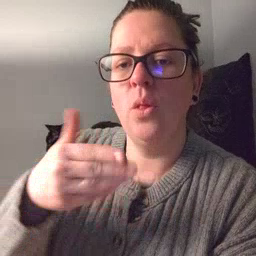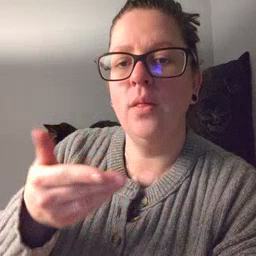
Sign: all